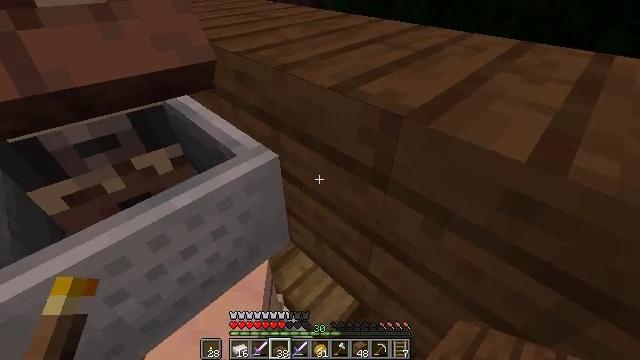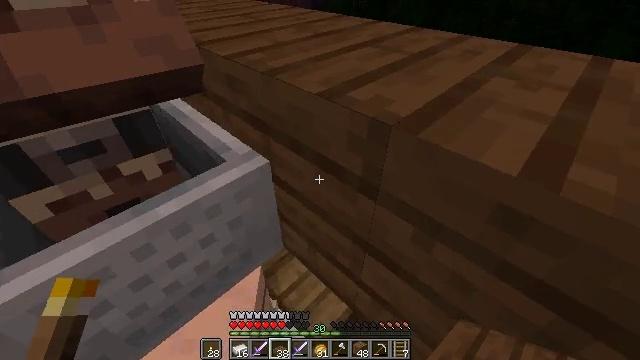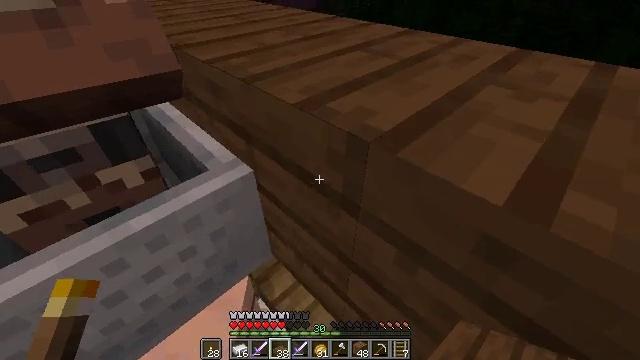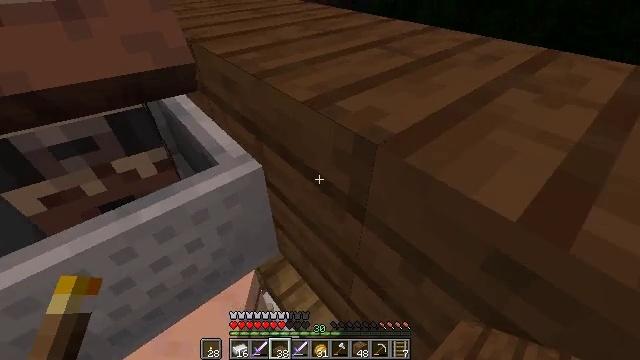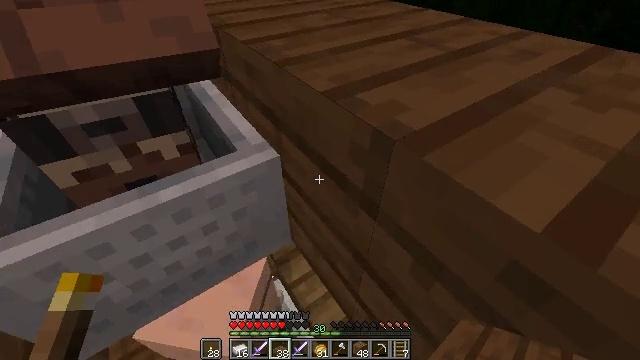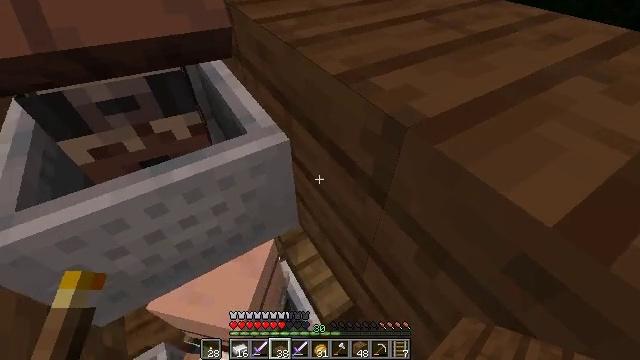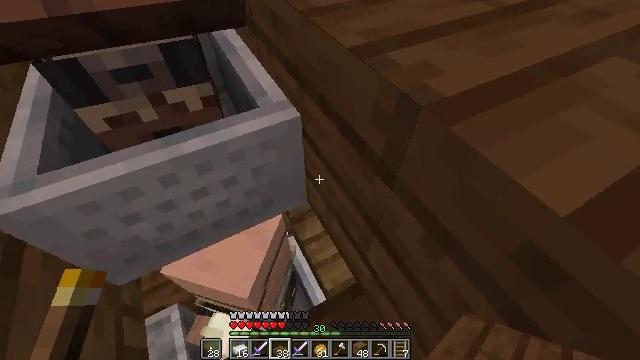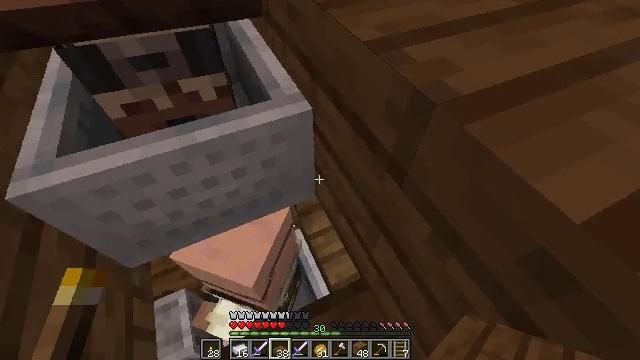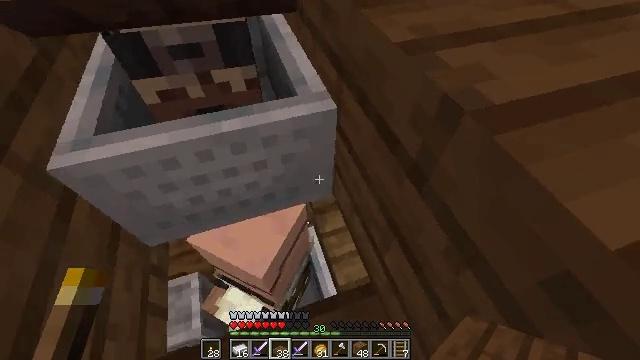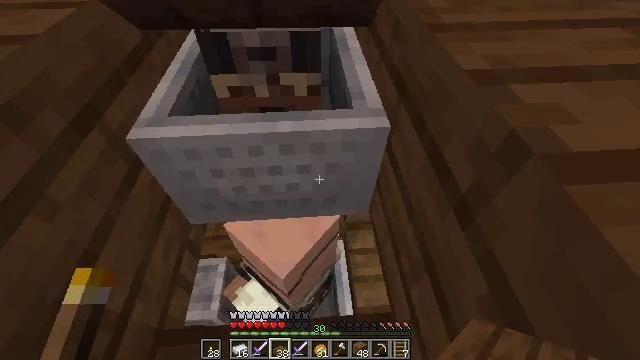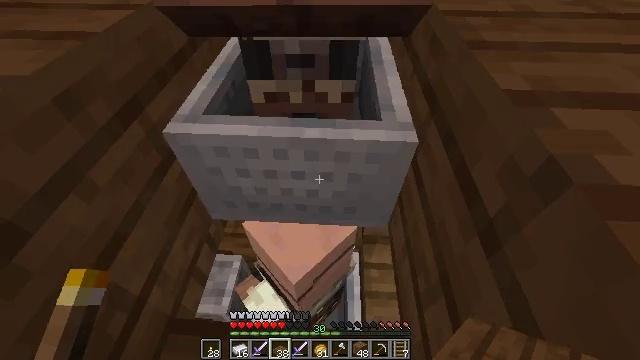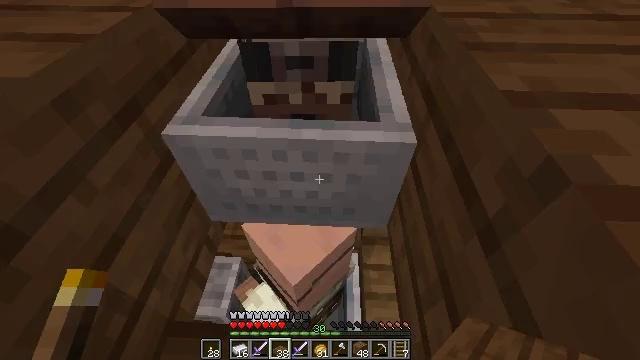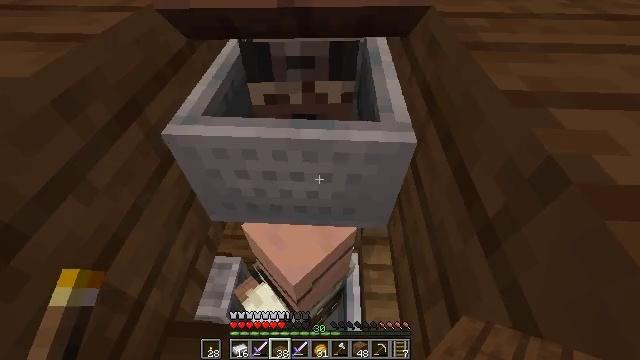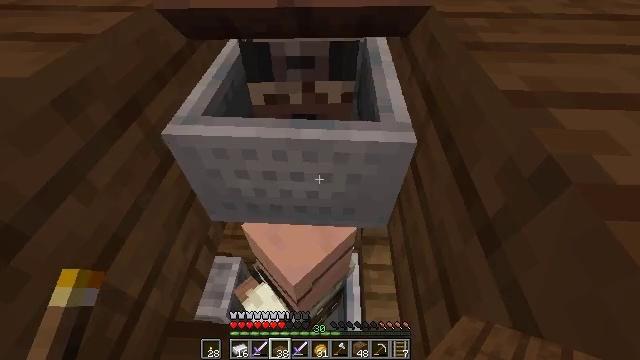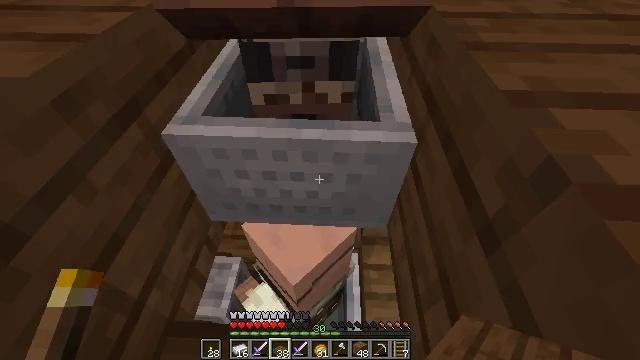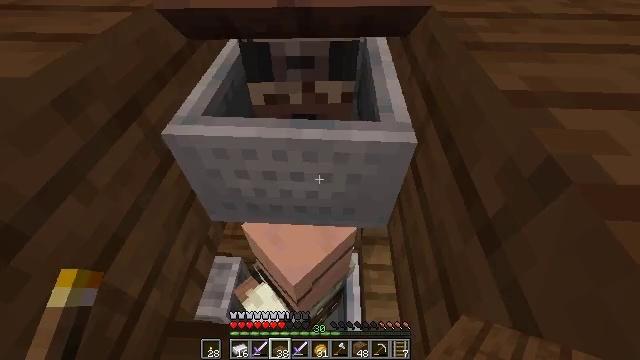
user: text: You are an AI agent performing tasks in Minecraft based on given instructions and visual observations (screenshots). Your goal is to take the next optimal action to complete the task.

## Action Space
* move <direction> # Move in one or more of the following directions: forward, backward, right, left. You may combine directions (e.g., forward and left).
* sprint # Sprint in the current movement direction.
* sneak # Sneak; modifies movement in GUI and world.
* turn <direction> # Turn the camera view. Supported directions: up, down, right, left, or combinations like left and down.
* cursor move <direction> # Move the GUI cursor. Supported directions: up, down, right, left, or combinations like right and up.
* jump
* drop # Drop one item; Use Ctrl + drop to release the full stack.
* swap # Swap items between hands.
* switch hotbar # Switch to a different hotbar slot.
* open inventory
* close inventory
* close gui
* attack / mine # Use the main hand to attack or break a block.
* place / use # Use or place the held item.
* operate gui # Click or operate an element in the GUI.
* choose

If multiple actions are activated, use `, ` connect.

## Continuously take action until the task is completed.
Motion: motion action
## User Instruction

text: Attack the spruce slab to remove it.
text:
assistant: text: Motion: move forward and move right, sneak
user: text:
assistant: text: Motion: sneak
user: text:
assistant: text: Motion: sneak, turn left
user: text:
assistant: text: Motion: sneak, turn left and down
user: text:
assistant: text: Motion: sneak, turn left and down
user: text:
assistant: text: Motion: sneak, turn left and down
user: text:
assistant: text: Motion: sneak, turn left and down
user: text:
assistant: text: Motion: sneak, turn left
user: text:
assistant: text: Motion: sneak, turn left and up
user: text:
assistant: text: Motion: sneak, turn left and up
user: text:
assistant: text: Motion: sneak
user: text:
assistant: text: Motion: sneak
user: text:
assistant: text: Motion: sneak
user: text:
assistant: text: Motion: sneak
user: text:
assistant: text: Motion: no_op
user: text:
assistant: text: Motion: no_op
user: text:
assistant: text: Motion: no_op
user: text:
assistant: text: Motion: no_op
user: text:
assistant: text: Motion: turn left and down
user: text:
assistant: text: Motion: turn left and down
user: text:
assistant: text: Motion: turn left and down
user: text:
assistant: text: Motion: turn left and down
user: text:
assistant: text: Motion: turn left and down
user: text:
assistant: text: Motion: turn left and down
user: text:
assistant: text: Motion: turn left and down
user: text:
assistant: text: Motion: turn left
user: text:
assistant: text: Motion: turn left
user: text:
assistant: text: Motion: turn left and up
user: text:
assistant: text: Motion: no_op
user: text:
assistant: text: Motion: no_op